Field crop: maize
Growth stage: 2
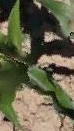
Species: maize